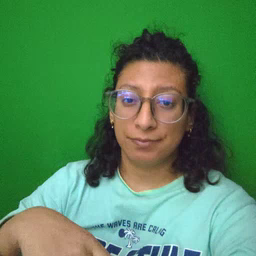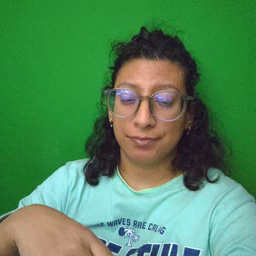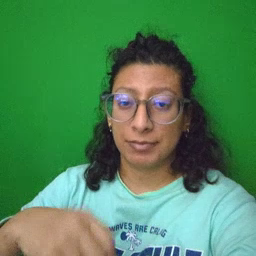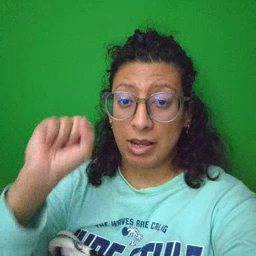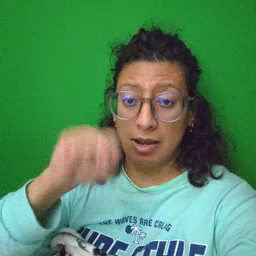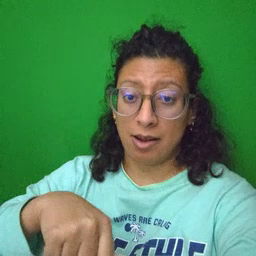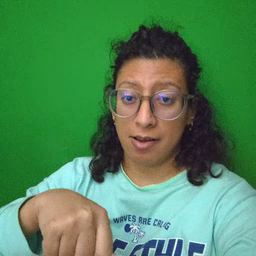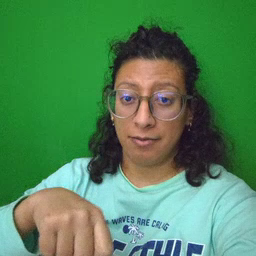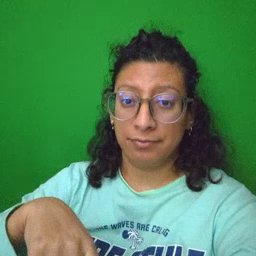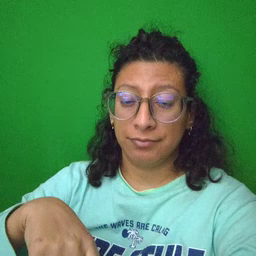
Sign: can